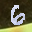
Label: 6